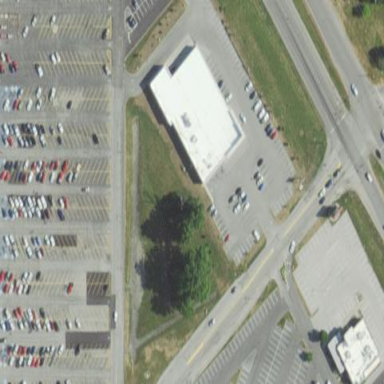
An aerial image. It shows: Retail building housing supermarket.